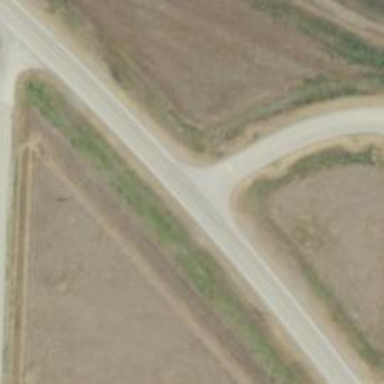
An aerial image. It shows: Primary highway.